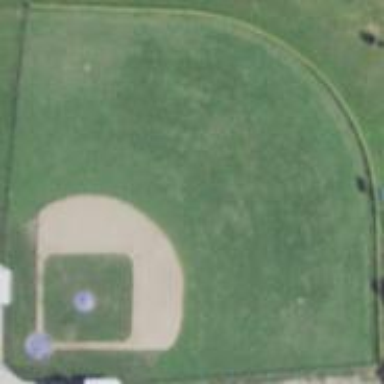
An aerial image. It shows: Baseball pitch for leisure land.